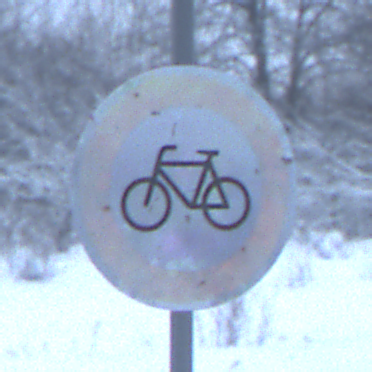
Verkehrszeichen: VerbotRadverkehr
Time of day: Midday
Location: Outdoor (Nature)
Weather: Overcast
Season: Winter
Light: Natural